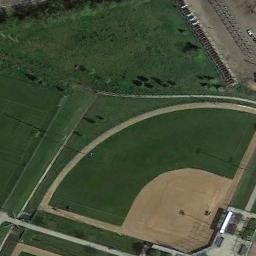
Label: baseball_diamond